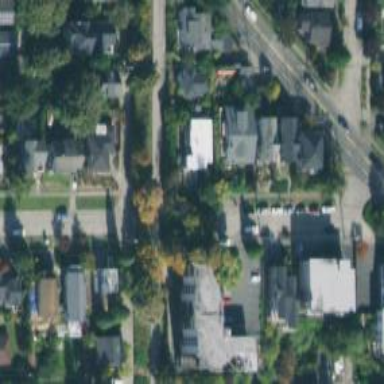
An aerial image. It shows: Residential road with sidewalk on the left.